Aerial crown-view tile of a tropical tree (Barro Colorado Island, Panama), acquired 20250414:
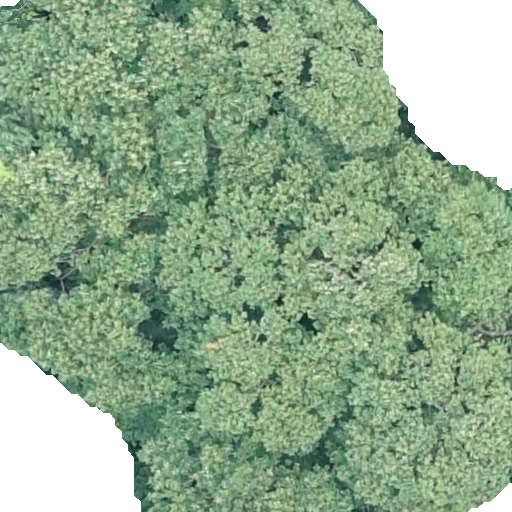
Species: Hieronyma alchorneoides
GBIF accepted scientific name: Hieronyma alchorneoides
Crown area: 441.561 m²